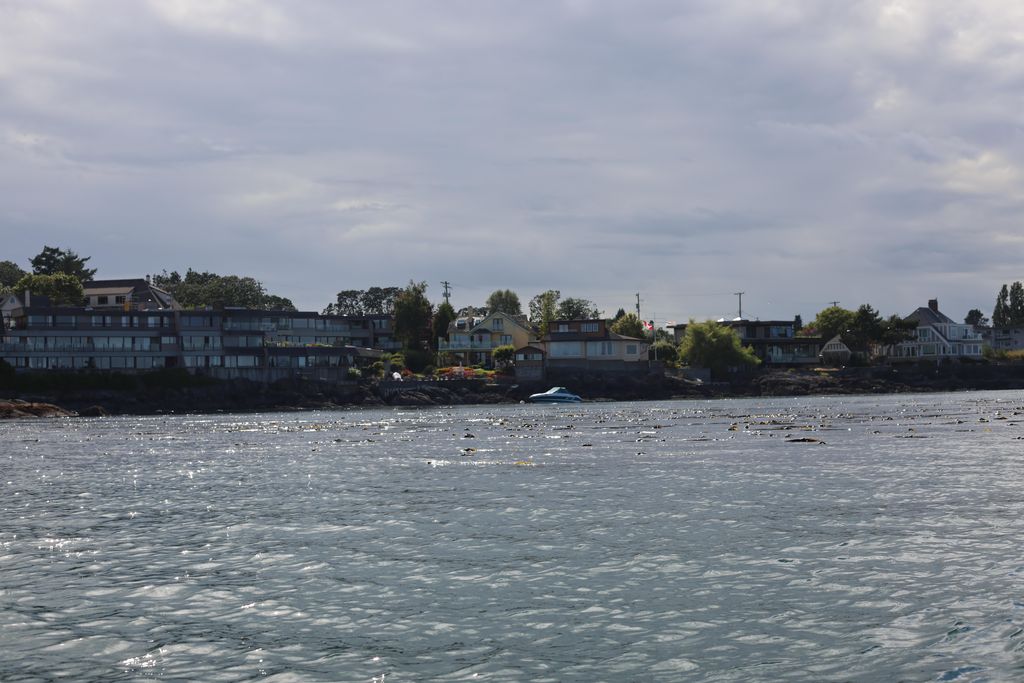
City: victoria